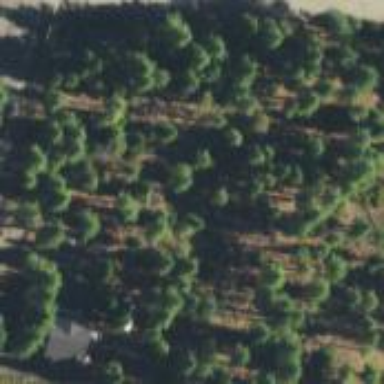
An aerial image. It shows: Greenfield woodland with needle-leaved evergreen trees.